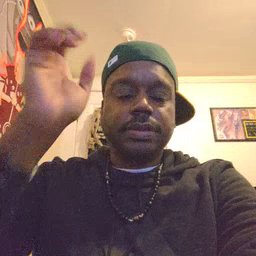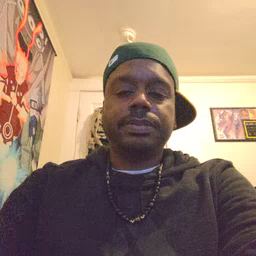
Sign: lion